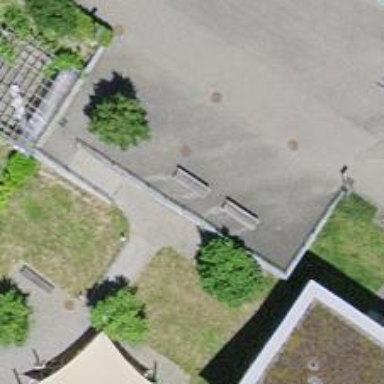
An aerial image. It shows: Bench.